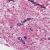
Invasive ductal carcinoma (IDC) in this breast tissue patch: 0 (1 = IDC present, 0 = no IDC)